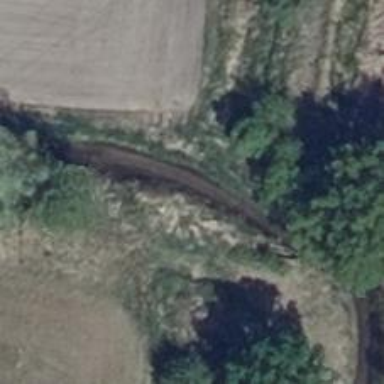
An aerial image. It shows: Culvert tunnel.